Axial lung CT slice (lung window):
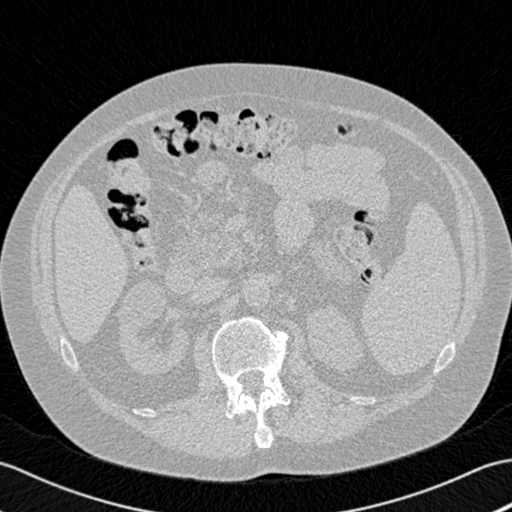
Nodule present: no